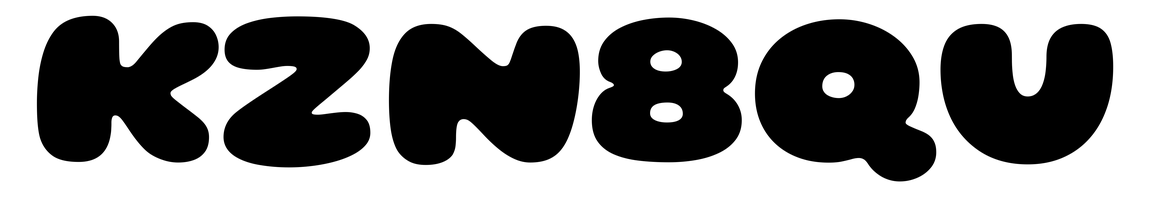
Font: Gluten_Black